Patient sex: F
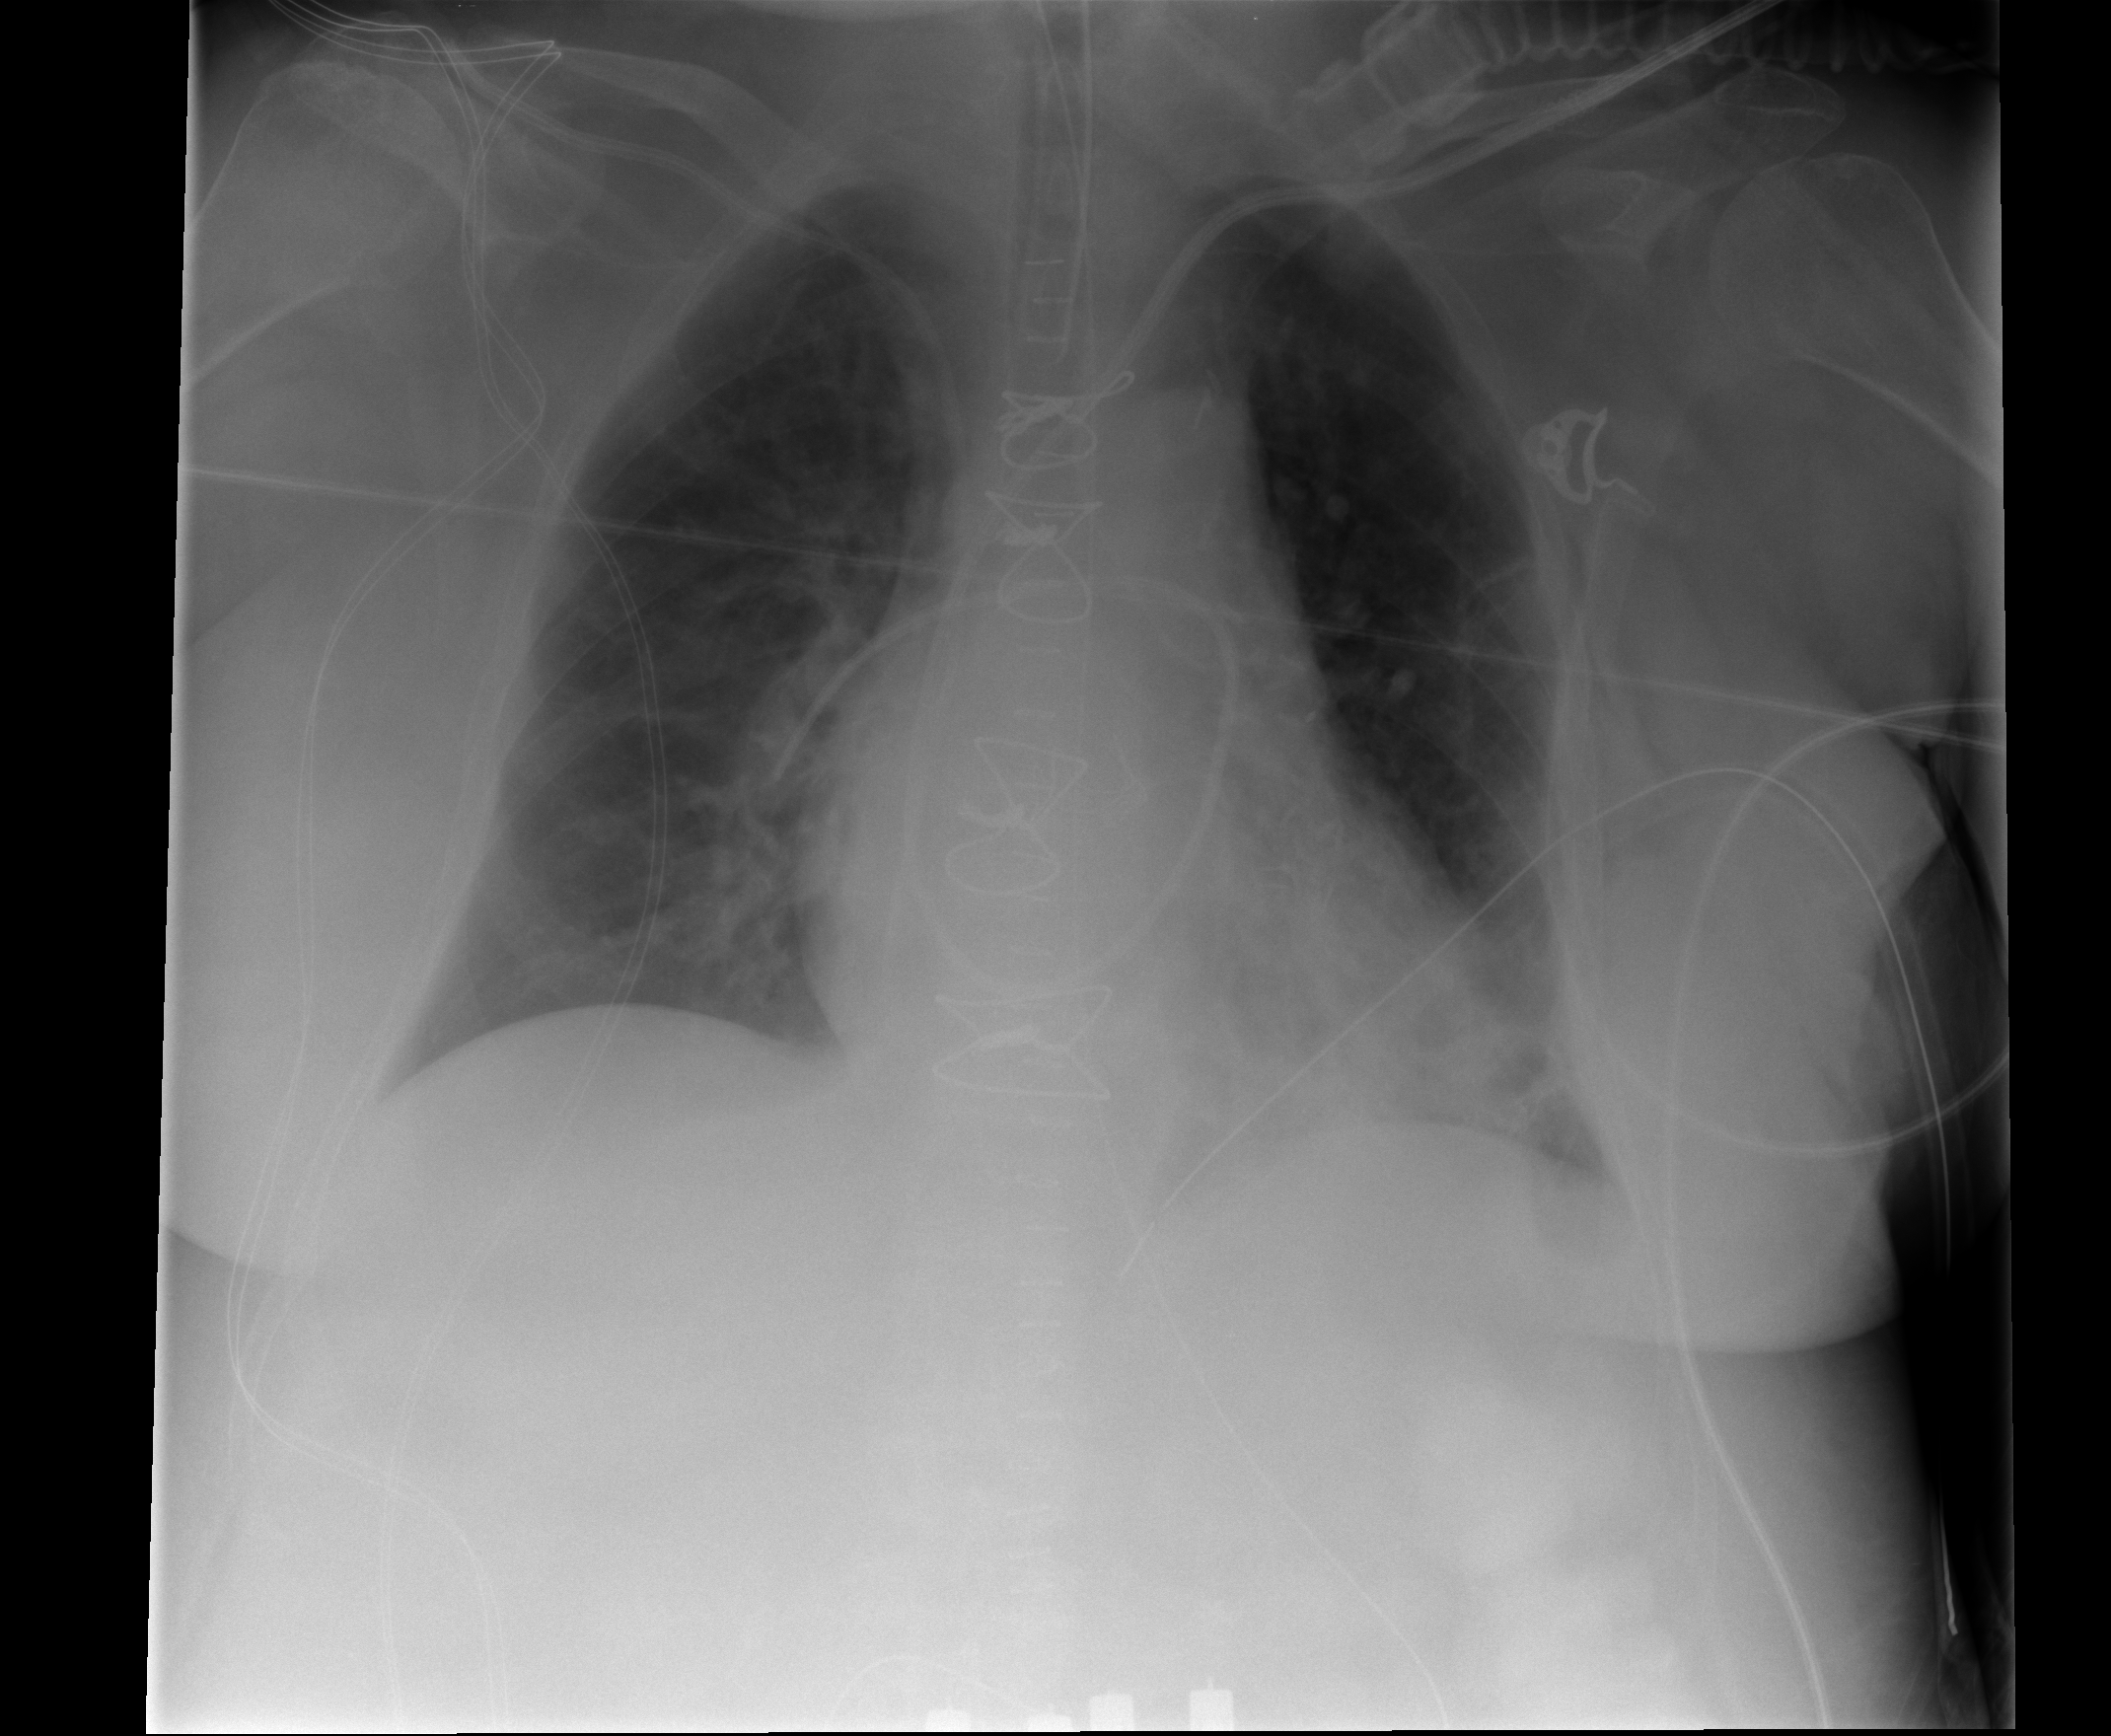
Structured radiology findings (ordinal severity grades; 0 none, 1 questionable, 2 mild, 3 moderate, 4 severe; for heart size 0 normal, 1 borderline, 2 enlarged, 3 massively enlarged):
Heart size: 2
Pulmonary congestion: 2
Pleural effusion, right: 0
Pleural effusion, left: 1
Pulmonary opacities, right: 0
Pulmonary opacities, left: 0
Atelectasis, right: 2
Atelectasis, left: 2